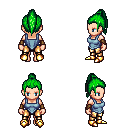
a pixel art fantasy rpg character, female body template, human, light skin, blue vest, gold greaves, green long topknot hairstyle, cloth bracers, gold boots, four views (front, back, left, right), 2x2 character sprite sheet, small pixel art, hard edges, no anti-aliasing